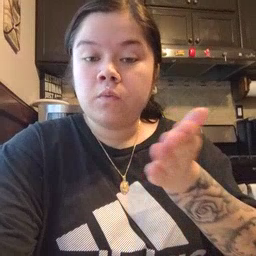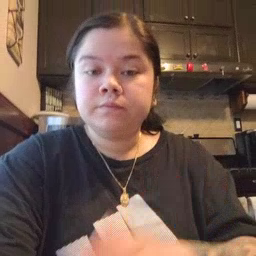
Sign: boat